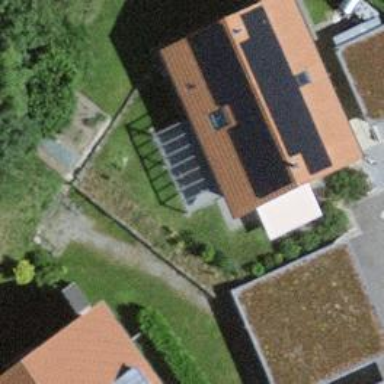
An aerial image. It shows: View of roof of building.